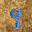
Label: 9